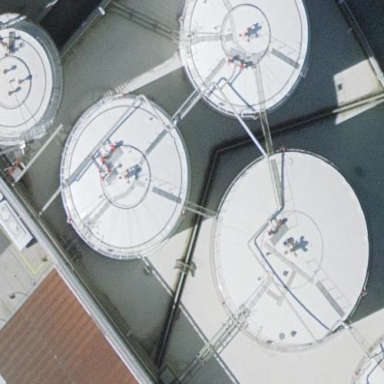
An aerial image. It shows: Industrial building housing storage tank.